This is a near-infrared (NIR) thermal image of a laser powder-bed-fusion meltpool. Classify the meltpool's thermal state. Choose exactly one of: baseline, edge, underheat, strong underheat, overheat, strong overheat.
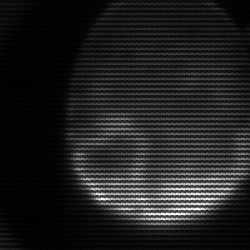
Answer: edge